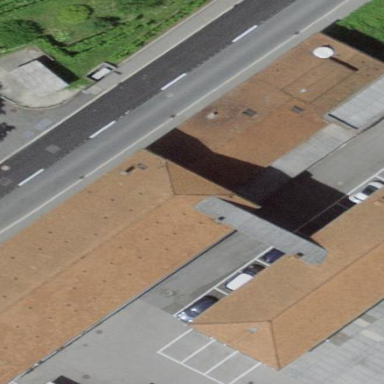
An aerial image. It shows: Commercial building.